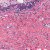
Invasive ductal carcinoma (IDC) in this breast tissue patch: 0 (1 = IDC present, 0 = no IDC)